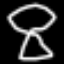
Label: mushroom